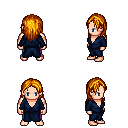
a pixel art fantasy rpg character, male body template, human, light skin, blue robe, magenta pants, dark blonde long hairstyle, four views (front, back, left, right), 2x2 character sprite sheet, small pixel art, hard edges, no anti-aliasing